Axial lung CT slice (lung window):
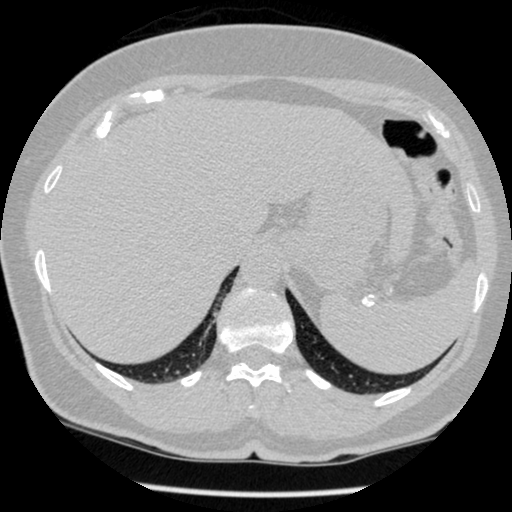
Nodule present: no